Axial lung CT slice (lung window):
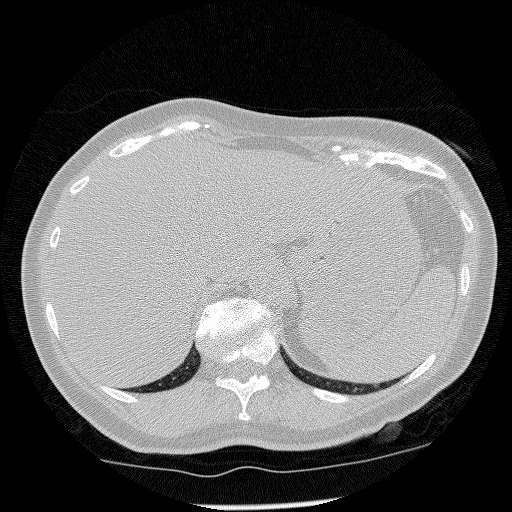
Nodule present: no